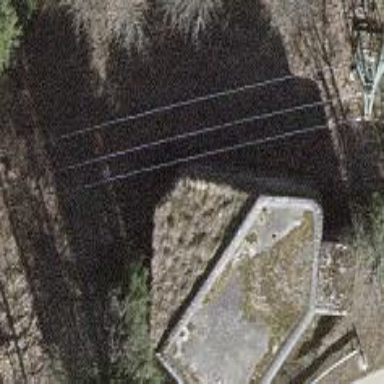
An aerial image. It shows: Military bunker.